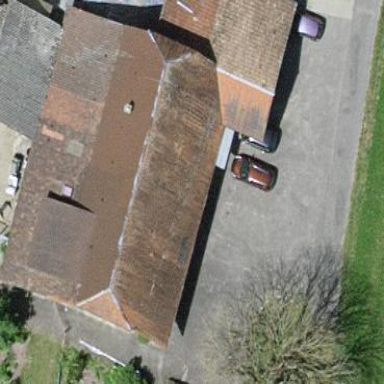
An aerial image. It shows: Farm building.